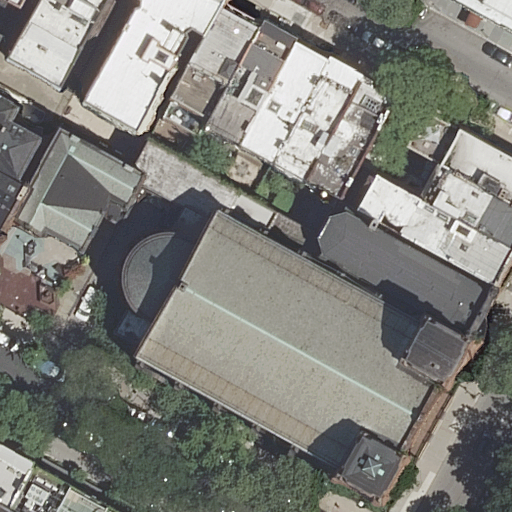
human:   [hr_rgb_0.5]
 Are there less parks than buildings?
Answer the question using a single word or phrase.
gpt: yes

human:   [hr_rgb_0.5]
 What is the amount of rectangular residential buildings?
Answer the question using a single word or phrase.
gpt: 12

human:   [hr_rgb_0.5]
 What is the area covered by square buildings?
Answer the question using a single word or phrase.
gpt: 0m2

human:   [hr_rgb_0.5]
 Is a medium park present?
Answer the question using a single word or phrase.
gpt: no

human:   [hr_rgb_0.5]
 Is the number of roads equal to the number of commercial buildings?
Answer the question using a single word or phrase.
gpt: no

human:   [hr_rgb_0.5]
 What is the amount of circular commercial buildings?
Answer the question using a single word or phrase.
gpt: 0

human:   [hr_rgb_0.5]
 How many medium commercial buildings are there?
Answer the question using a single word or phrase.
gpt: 0

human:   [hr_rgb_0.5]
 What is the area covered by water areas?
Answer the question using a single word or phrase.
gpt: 0m2

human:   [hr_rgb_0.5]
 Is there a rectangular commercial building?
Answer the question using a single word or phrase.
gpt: no

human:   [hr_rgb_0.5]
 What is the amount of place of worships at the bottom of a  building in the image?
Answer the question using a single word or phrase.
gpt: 1

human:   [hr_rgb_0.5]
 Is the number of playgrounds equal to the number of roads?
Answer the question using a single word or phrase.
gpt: no

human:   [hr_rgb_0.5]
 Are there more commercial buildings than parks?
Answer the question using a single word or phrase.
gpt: no

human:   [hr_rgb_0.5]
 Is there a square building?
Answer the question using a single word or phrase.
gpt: no

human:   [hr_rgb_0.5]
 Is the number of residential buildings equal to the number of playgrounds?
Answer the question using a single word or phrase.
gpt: no

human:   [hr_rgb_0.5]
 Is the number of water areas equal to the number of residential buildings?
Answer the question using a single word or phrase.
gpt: no

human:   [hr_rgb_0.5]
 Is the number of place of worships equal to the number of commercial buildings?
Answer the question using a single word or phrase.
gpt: no

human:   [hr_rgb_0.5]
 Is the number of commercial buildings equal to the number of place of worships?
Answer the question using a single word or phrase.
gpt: no

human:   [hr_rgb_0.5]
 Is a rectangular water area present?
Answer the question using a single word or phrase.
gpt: no

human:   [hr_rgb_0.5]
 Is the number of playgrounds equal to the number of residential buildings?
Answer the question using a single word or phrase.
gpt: no

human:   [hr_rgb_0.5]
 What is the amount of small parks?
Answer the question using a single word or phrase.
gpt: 0

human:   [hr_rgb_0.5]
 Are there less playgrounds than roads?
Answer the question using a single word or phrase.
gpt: yes

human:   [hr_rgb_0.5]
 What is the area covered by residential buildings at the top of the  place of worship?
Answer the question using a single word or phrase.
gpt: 3739m2

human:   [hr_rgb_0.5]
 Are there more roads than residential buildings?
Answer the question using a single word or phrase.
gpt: no

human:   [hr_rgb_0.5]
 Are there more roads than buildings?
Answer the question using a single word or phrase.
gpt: no

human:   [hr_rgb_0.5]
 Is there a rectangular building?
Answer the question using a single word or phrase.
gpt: yes

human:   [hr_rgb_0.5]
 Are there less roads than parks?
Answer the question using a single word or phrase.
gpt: no

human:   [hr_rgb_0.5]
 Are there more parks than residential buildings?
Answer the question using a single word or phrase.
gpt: no

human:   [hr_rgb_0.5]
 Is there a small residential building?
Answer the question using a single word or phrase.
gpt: yes

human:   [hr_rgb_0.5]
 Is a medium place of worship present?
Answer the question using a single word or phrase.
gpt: no

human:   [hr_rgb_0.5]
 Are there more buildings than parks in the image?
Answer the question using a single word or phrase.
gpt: yes

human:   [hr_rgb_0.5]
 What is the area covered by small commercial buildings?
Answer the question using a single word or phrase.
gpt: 0m2

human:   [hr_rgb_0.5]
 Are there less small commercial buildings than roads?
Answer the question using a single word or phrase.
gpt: yes

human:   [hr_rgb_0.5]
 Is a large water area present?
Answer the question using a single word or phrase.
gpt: no

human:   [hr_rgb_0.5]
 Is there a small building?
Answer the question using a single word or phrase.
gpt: yes

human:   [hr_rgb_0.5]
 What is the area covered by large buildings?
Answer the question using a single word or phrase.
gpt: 4163m2

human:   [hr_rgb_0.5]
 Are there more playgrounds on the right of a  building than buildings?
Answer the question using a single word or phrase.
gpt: no